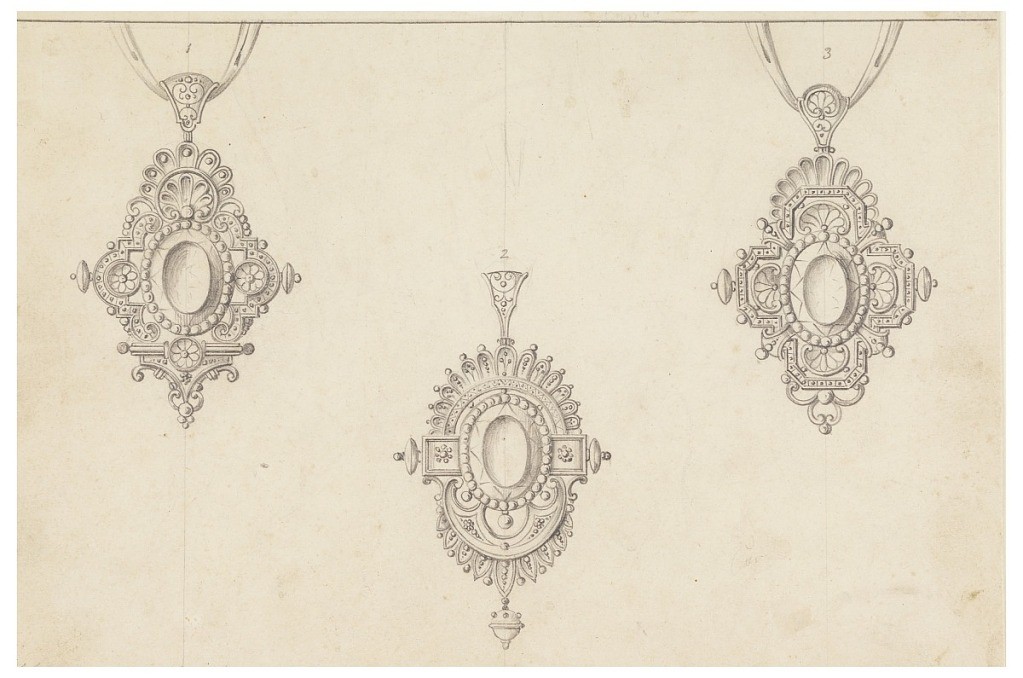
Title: Three Pendants
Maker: Salvatori, Italian, active 19th century
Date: ca. 1870
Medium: Graphite on cardboard
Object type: Drawing
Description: Each pendant has in the center a big oval diamond. No. 1 has the general shape of an escutcheon, no. 3 of a cross, and no. 2 has semicircles above and below which are connected by squares. No. 2 has a small metal pendant.